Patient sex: M
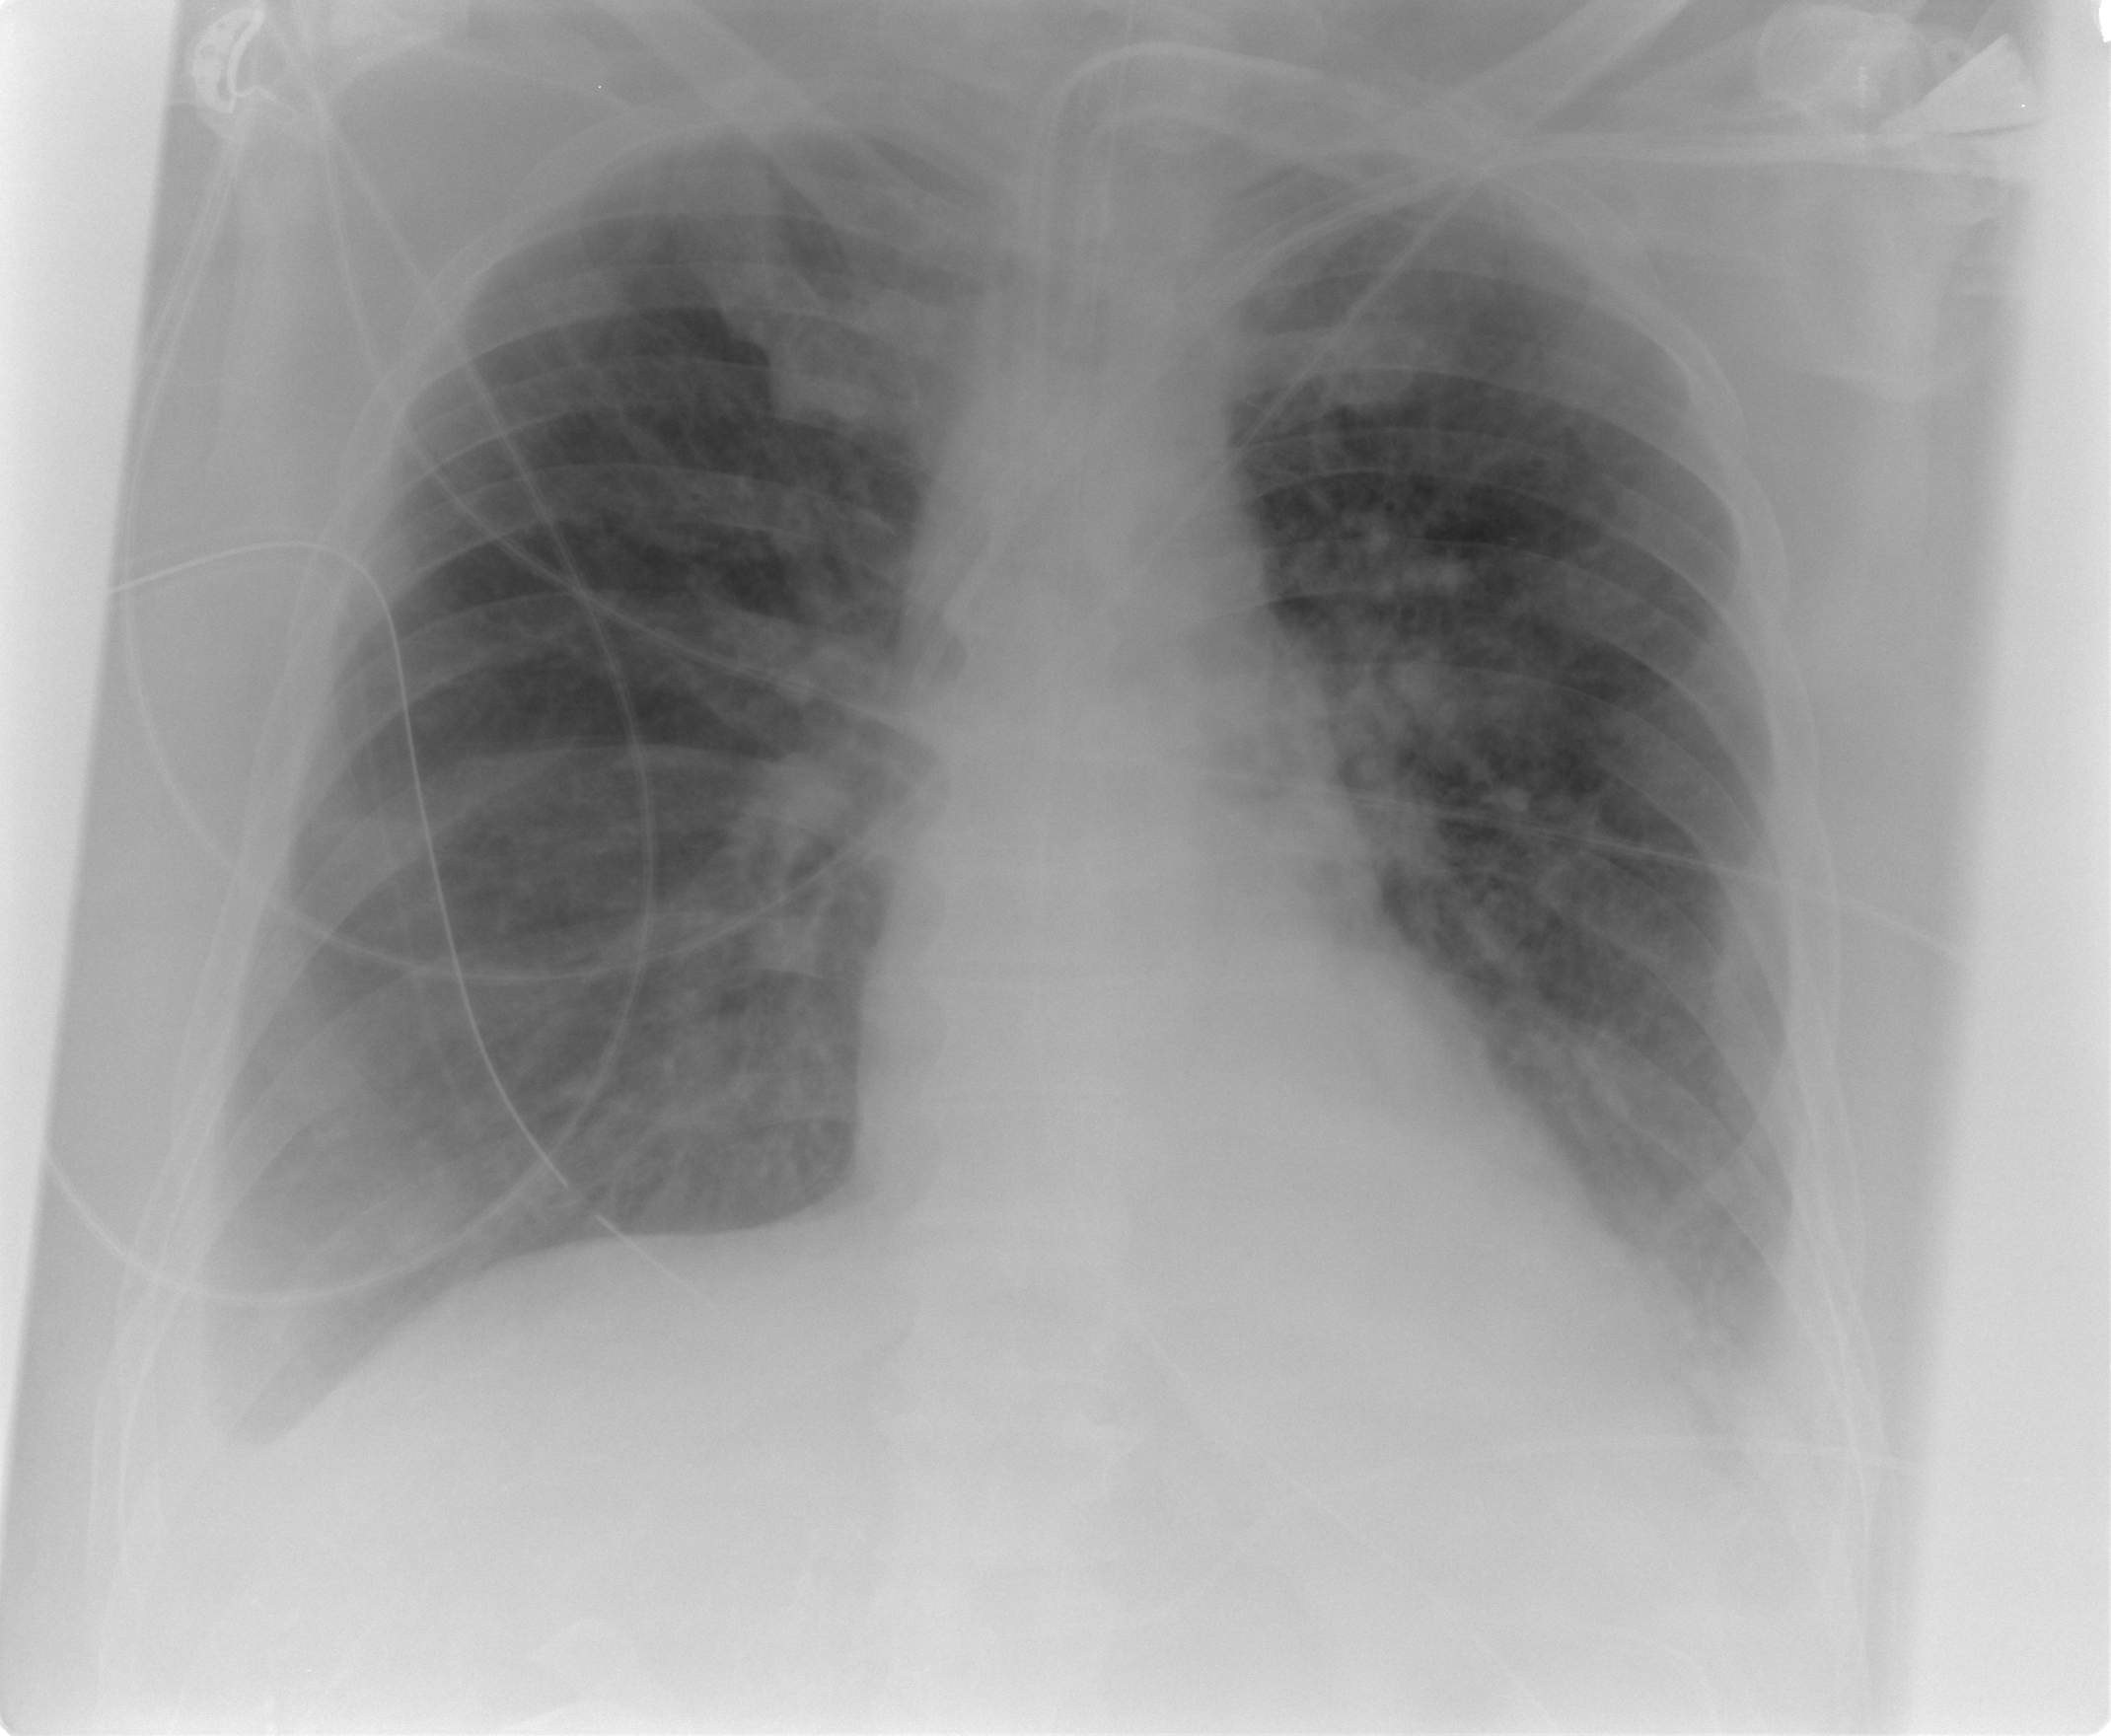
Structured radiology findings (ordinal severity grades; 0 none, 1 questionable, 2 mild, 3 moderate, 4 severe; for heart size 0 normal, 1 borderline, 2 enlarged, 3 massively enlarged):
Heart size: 0
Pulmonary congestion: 2
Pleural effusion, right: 2
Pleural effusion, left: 2
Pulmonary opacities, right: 2
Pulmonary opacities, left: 2
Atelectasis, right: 1
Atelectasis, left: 2